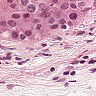
Metastatic tissue present: yes